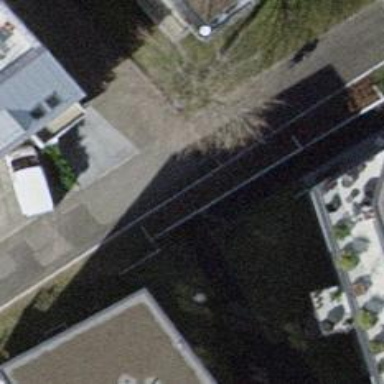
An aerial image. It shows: Bollard.